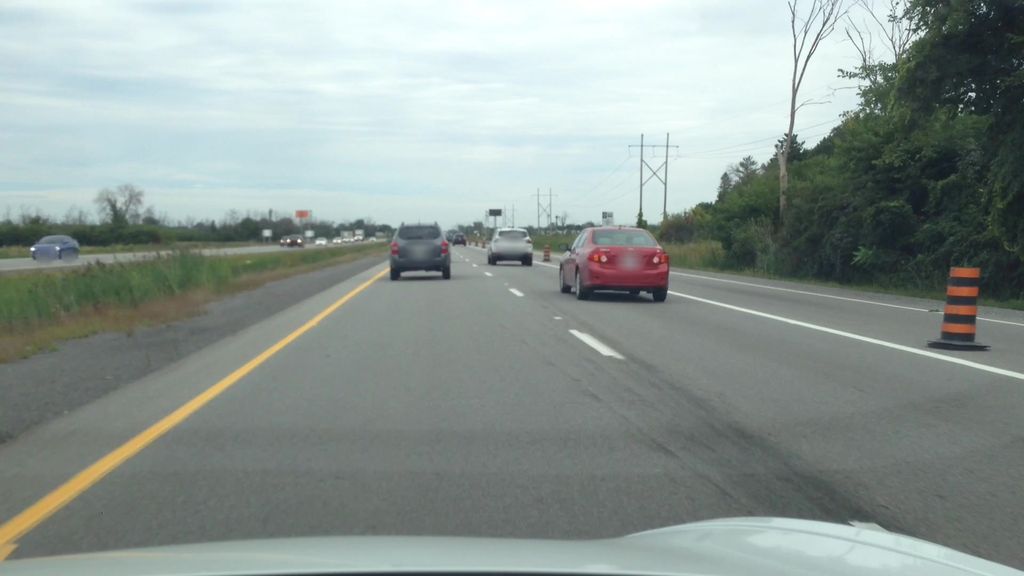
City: ottawa-gatineau